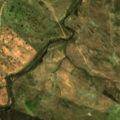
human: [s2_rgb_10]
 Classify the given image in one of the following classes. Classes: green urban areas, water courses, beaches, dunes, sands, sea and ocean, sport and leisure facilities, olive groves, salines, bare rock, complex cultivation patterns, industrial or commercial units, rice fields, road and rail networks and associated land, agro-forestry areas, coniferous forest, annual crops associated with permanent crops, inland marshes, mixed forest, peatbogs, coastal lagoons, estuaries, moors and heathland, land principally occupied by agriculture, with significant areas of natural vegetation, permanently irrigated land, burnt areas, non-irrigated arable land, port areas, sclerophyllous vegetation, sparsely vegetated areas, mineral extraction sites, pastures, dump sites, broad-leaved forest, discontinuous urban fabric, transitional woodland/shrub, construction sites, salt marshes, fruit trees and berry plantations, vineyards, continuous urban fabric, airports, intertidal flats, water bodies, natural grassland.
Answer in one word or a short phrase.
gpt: non-irrigated arable land, land principally occupied by agriculture, with significant areas of natural vegetation, agro-forestry areas